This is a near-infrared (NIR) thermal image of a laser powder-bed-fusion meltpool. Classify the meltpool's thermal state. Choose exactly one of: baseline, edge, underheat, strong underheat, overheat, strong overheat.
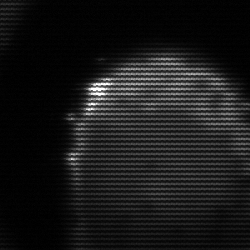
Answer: edge